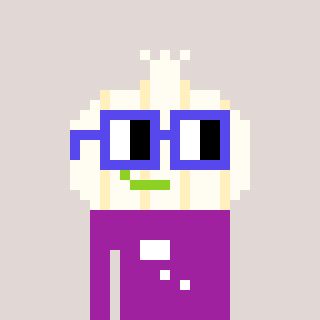
a pixel art character with square blue glasses, a garlic-shaped head and a magenta-colored body on a warm background